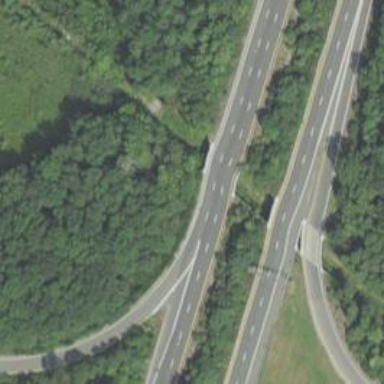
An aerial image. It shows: Motorway junction.